Question: I've got two provisioning profiles: App Store Distribution Provisioning Profile and Development Provisioning Profile. The question is rather easy but I need a clarification. I guess that the code signed with the App Store Distribution Provisioning Profile won't run on the devices I normally use for development. Am I right? And is there any possibility to run this code on my devices?
P.S. I know there are similar questions. However, no one has asked whether it is possible to run code signed with the App Store Distribution Provisioning Profile on the devices normally used for development.
The reason why I am asking is that I am integrating Push Notifications with Parse.com (which is in beta) and I'd like to test if their service works well in the production environment.
(thanks to Kheldar):
It can be also checked in the Organizer:

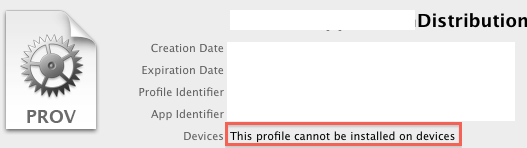
Answer: The development profile serves for developing and testing on your devices.
The distribution profile serves for making your IPA file, sign it and send it to Apple.
It is clearly marked that you cannot run it on devices, unless you have an Ad Hoc distribution profile: